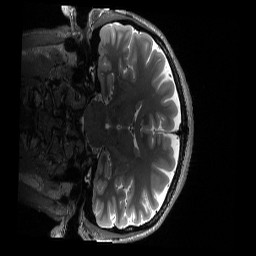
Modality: T2w
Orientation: coronal
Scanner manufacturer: siemens
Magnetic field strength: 3 T
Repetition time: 3.2 s
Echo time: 0.563 s